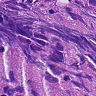
Metastatic tissue present: yes